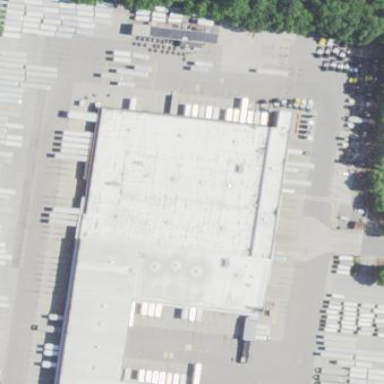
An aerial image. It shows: Commercial building.